Question: I'm trying to call a Jenkins job remotely using a post-commit script. I'm currently committing code through Eclipse Kepler/Subversive/SVNKit Connector.
post-commit script:
'''
if svnlook dirs-changed -r "$REV" "$REPOS" | grep -qEe '^trunk/'; then
wget --post-data="job=APS-RemoteServerAction&token=SECRET&ACTION=deploy&ASSET_NAME=POST-COMMIT-TEST&DEPLOY_ENV=DEV&REVISION=$REV" "http://my.domain.com:8080/buildByToken/buildWithParameters"
fi
'''
Screenshot of error through Eclipse:

- - - - '--quiet'
I'm thinking it's due to wget and posting the values?
I would like to point out that I'm using the Jenkins <URL> due to eventually moving onto https and keeping the token out of the URL.
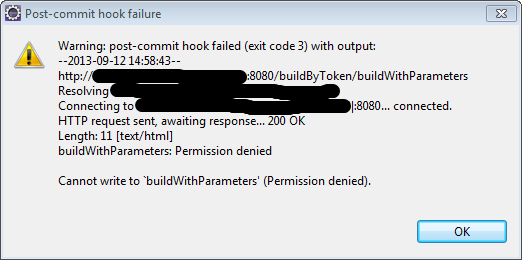
Answer: I interpret the error message to mean that wget can not write a file with the name in its current directory. Use 'wget -O -' to write the output to stdout.